Field crop: maize
Growth stage: 2
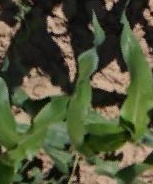
Species: maize